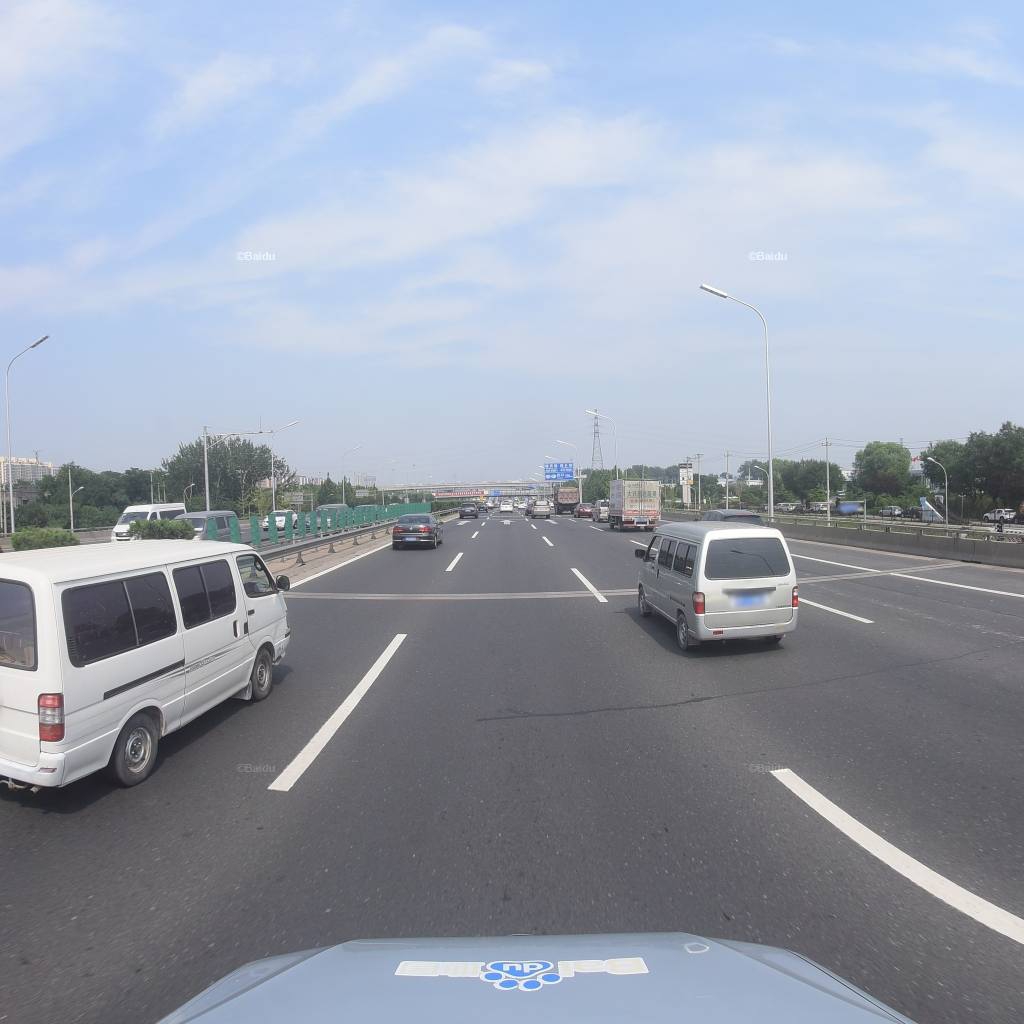
Region: Fengtai
Road damage annotations: transverse patch